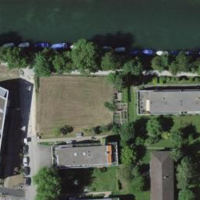
EUNIS habitat code: 54
Species observed at this site:
Prunus padus